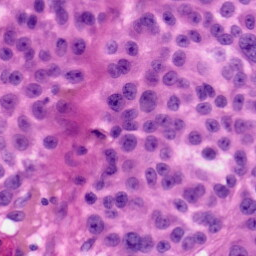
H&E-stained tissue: Skin